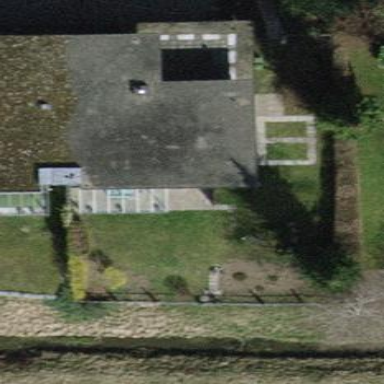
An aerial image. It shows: Terrace building.